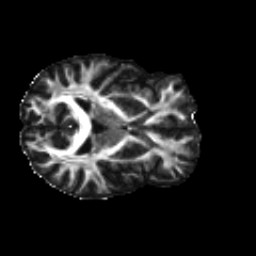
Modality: FA
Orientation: axial
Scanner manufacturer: siemens
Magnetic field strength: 3 T
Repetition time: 4.16 s
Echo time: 0.0806 s